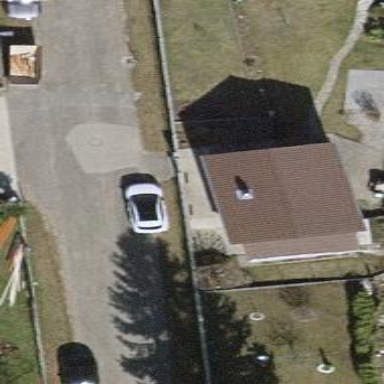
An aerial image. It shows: Detached building with gabled roof.